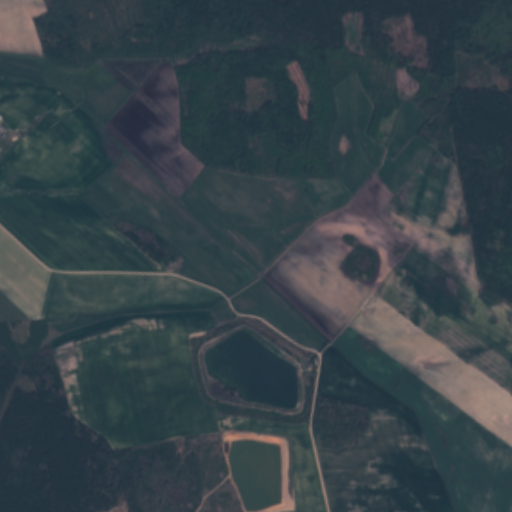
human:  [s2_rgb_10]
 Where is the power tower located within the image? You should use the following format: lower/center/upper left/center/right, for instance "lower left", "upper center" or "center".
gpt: The power tower is located in the upper left of the image.
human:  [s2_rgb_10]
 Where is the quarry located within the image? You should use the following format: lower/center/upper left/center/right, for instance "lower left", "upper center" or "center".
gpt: The quarry is located in the lower center of the image.
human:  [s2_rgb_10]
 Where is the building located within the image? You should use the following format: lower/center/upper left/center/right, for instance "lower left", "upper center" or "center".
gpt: There is no building in the image.